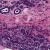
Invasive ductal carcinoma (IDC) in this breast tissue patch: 0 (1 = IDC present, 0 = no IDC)